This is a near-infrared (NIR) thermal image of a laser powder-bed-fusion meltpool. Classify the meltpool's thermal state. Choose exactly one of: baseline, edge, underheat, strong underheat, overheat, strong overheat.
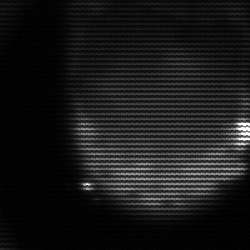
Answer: edge